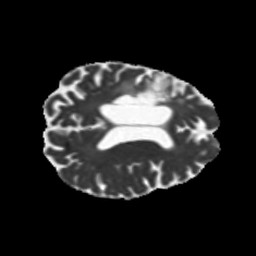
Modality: MD
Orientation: axial
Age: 68
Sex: female
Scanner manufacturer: siemens
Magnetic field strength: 3 T
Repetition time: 5.25 s
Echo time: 0.08 s